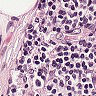
Metastatic tissue present: no